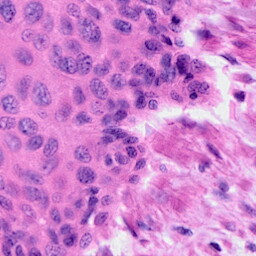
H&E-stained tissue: Cervix